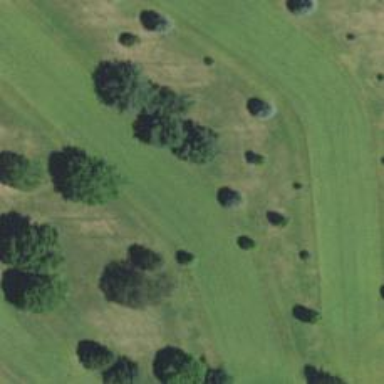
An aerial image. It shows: Golf hole.